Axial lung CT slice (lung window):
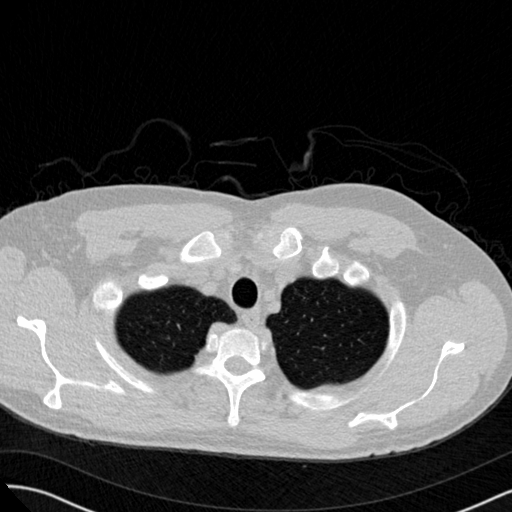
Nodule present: no